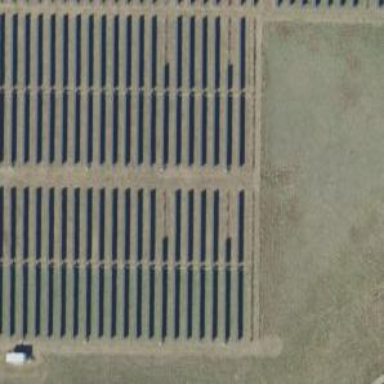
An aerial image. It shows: Solar power generator using photovoltaic method with solar photovoltaic panel types.